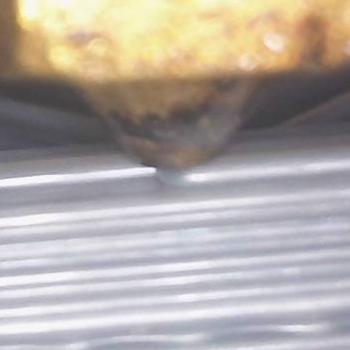
Flow rate: 158%